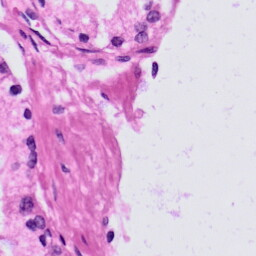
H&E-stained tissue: Prostate